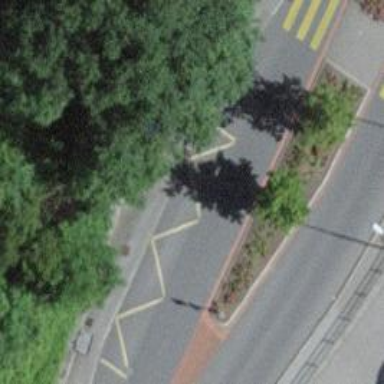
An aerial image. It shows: Bus stop with platform for public transport.